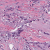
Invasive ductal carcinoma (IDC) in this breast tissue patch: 1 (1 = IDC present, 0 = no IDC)